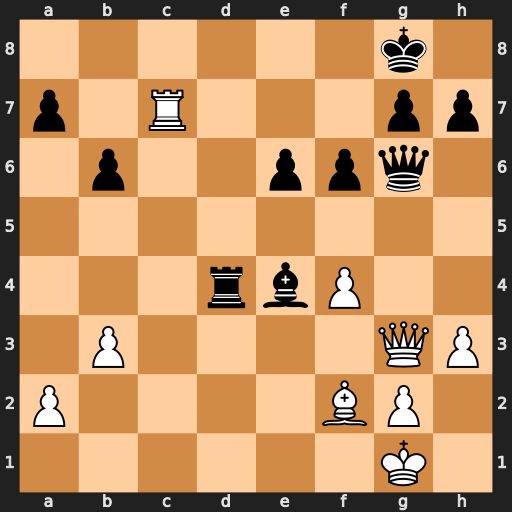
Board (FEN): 6k1/p1R3pp/1p2ppq1/8/3rbP2/1P4QP/P4BP1/6K1
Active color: w
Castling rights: -
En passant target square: -
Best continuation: Rc8+ Kf7 Qxg6+